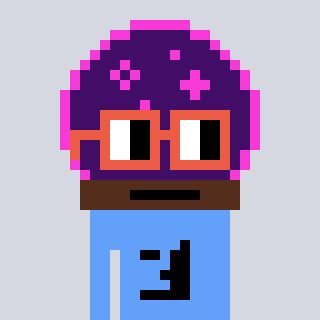
a pixel art character with square orange glasses, a crystalball-shaped head and a blue-colored body on a cool background